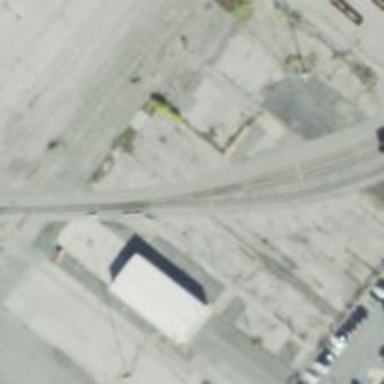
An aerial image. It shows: Railway yard.